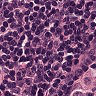
Metastatic tissue present: yes